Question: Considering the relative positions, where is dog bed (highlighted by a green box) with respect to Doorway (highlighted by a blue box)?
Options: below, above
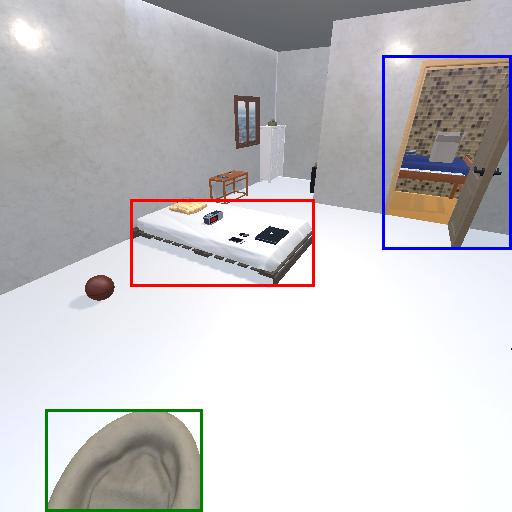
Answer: below